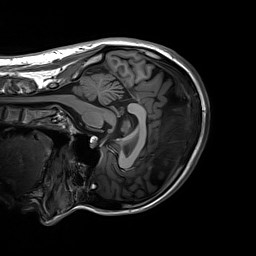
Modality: T1w
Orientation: sagittal
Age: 24
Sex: female
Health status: healthy
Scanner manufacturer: siemens
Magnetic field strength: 3 T
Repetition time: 2.3 s
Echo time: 0.00236 s